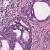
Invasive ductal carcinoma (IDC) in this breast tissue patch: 1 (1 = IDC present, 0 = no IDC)